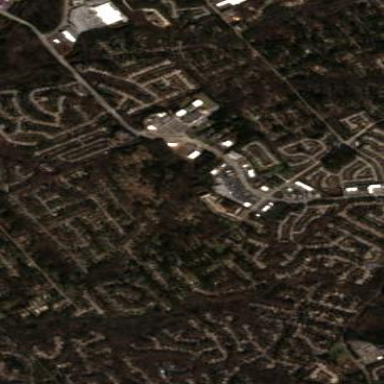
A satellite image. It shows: Residential area within neighborhood.